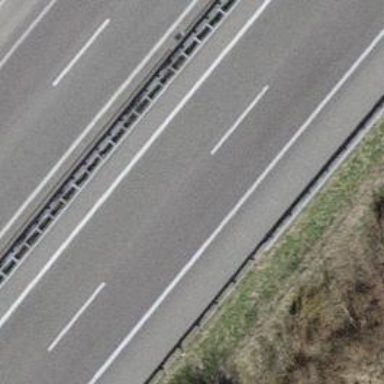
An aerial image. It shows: Asphalt motorway.